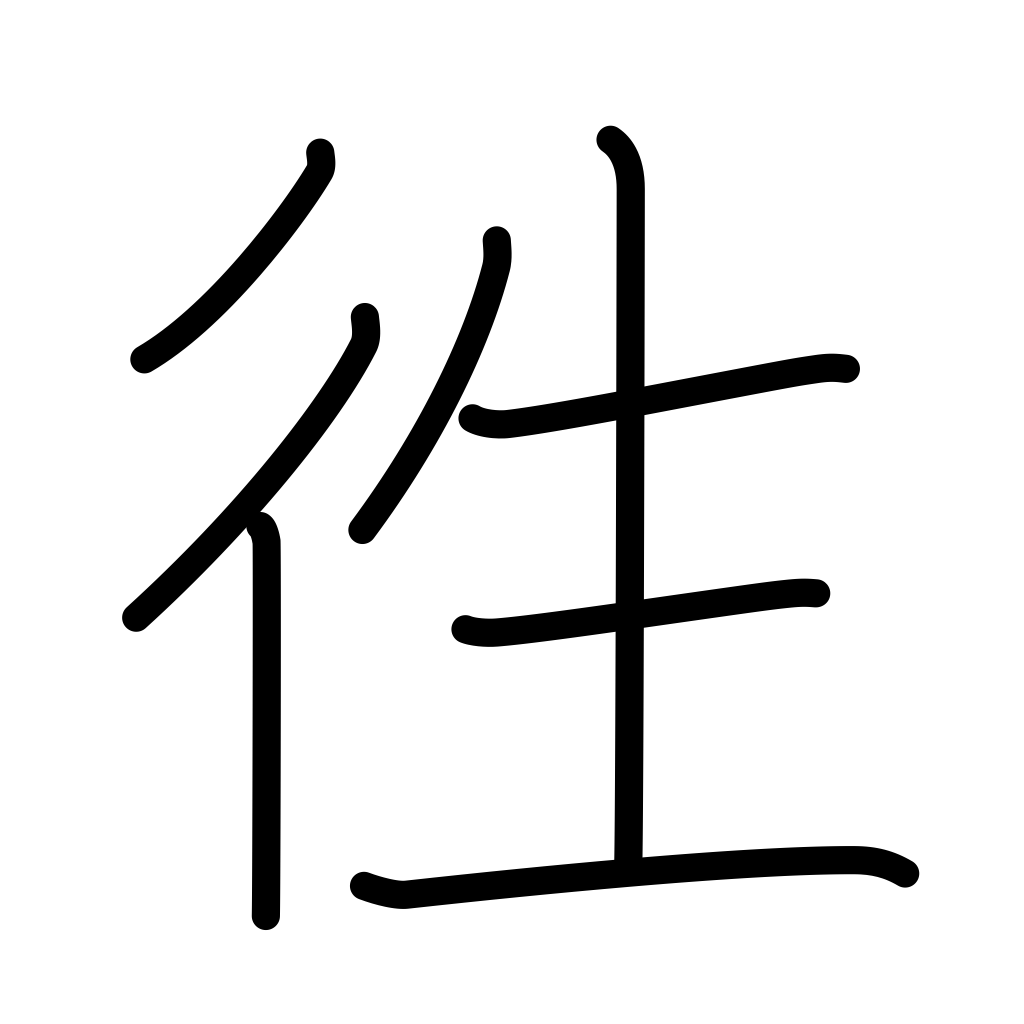
Meaning: journey, chase away, let go, going, travel